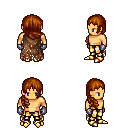
a pixel art fantasy rpg character, male body template, human, tanned skin, brown tattered cape, gold greaves, brunette right-swept hairstyle, metal gloves, gold boots, four views (front, back, left, right), 2x2 character sprite sheet, small pixel art, hard edges, no anti-aliasing